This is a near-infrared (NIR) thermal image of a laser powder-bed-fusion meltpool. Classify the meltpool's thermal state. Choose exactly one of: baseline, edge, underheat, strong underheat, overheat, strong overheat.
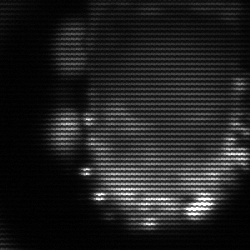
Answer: baseline